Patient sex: F
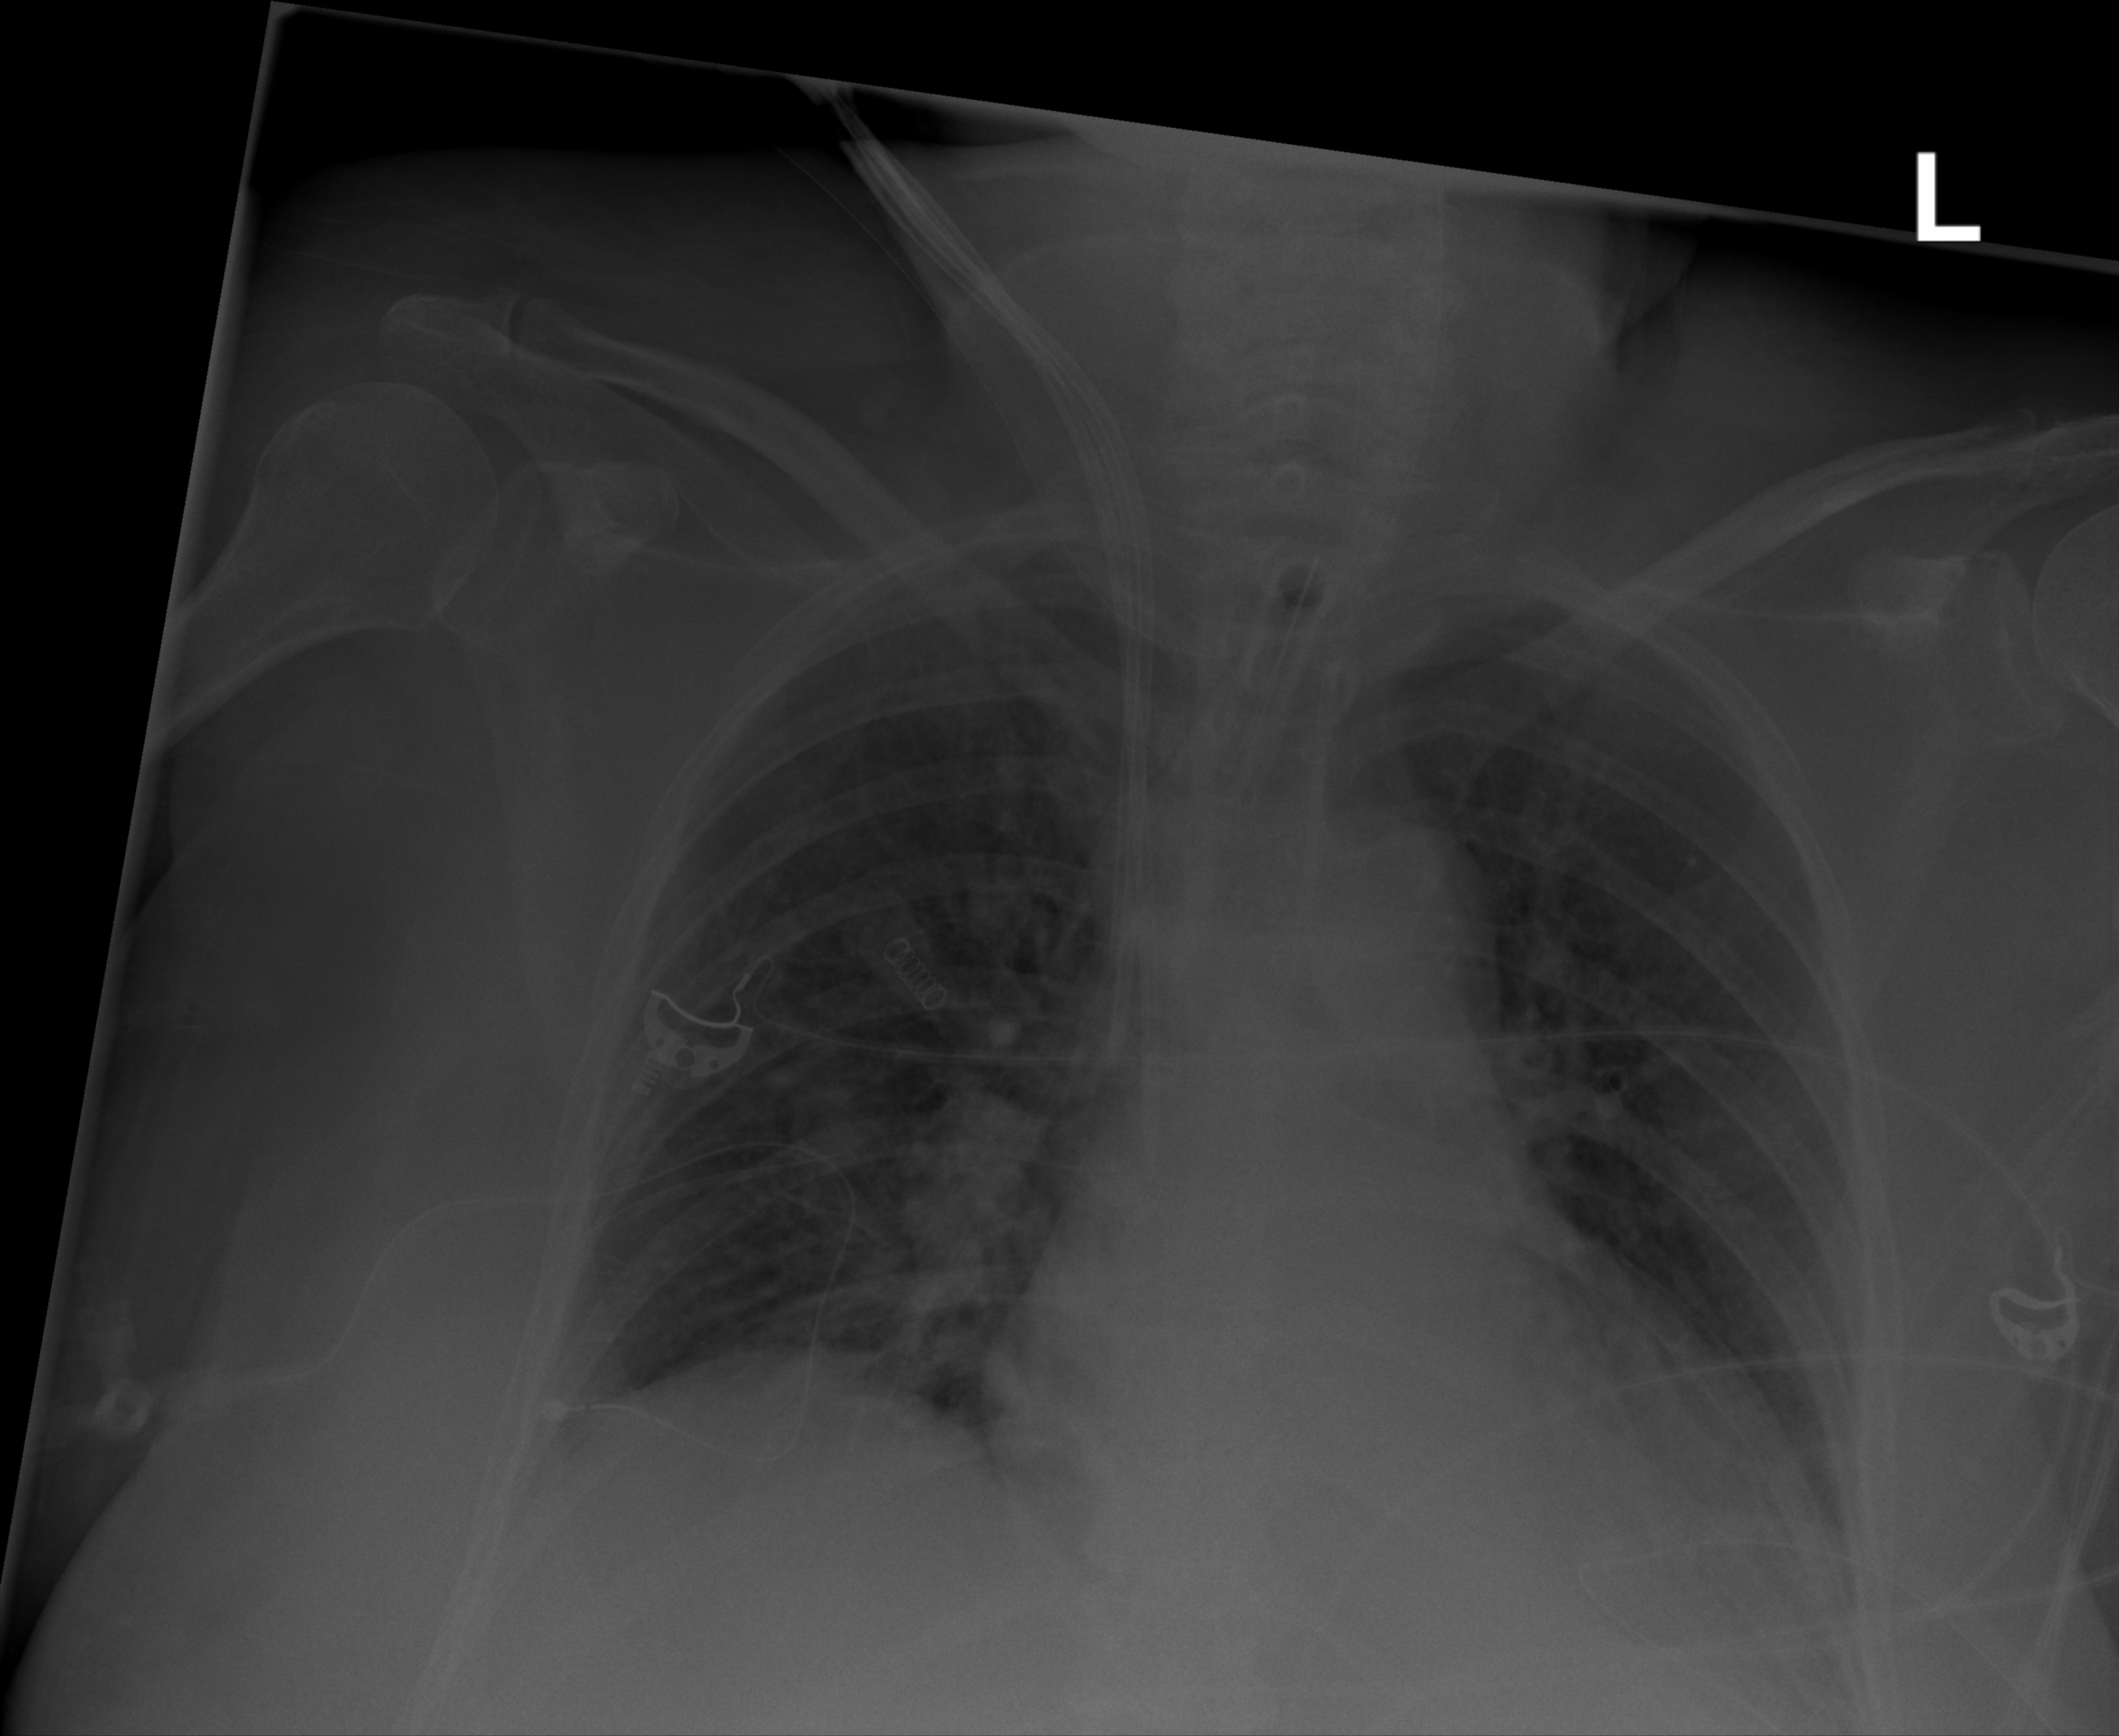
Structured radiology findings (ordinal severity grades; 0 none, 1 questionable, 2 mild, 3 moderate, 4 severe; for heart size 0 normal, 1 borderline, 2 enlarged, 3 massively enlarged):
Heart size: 2
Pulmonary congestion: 2
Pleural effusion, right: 0
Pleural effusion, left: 1
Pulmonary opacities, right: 0
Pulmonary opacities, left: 0
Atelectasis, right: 1
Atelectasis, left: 2